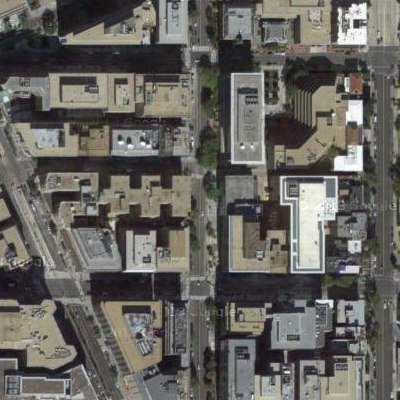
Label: cIndustry